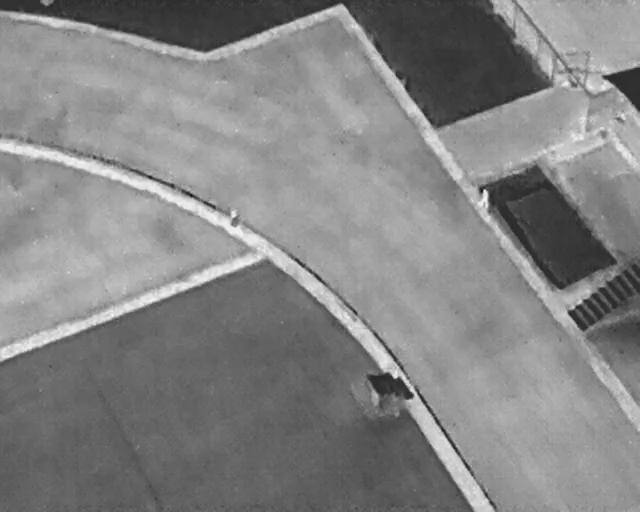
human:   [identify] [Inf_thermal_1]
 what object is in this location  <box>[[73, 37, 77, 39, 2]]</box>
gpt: <ref>1 medium person at the right</ref>